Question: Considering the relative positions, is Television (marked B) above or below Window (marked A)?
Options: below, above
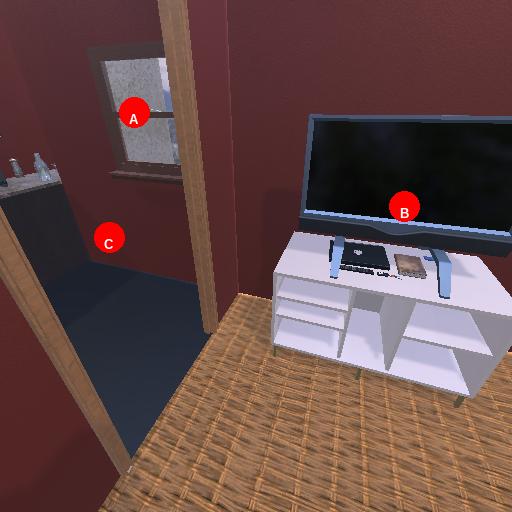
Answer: below